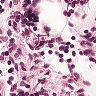
Metastatic tissue present: no